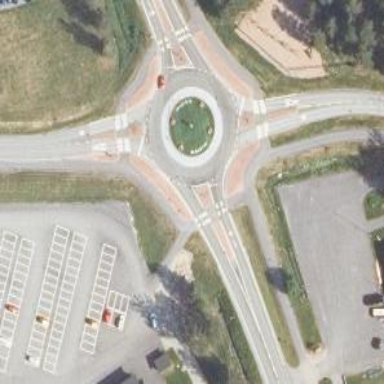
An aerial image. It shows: Marked road crossing.